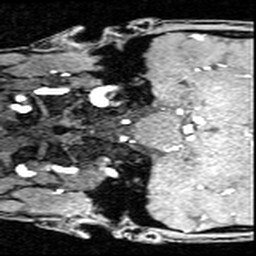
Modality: angio
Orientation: coronal
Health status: ill
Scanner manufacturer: siemens
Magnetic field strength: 3 T
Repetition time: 0.023 s
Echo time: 0.00395 s